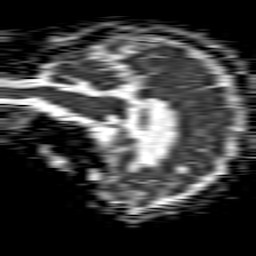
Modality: ADC
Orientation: sagittal
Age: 76
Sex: female
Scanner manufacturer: philips
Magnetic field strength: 1.5 T
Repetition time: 4.6 s
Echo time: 0.08631 s